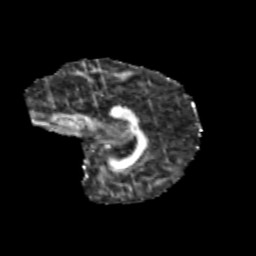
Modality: FA
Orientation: sagittal
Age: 12
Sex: female
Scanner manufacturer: siemens
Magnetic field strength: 3 T
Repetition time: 3.8 s
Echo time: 0.07 s